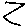
Label: zigzag